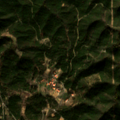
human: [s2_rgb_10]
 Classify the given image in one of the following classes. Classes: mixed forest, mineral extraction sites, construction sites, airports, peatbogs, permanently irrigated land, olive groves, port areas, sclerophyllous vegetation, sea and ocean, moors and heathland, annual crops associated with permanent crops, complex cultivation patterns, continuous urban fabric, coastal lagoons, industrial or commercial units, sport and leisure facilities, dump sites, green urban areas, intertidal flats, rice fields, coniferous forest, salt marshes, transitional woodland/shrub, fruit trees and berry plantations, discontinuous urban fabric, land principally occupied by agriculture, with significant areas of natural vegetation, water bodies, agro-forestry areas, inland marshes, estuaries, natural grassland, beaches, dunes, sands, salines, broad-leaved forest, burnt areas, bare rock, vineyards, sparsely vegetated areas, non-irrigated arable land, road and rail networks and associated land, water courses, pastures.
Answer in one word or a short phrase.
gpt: annual crops associated with permanent crops, transitional woodland/shrub